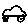
Label: car